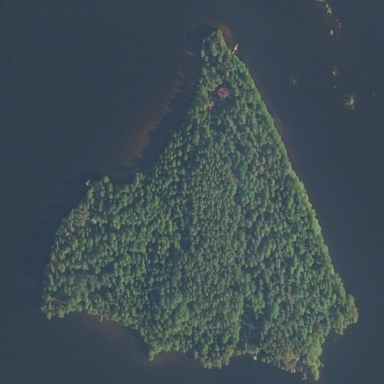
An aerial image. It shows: Islet.